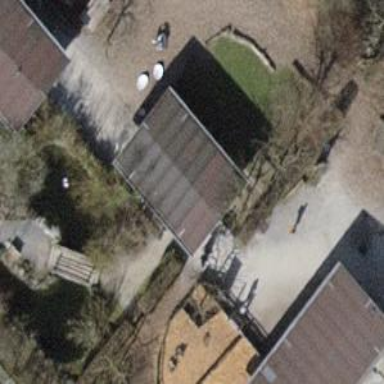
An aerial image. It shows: View of roof of building.